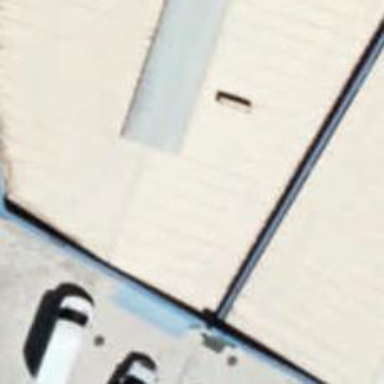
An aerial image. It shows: Building with surveillance equipment installed.